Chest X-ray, AP view. Patient: 41 years old, sex F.
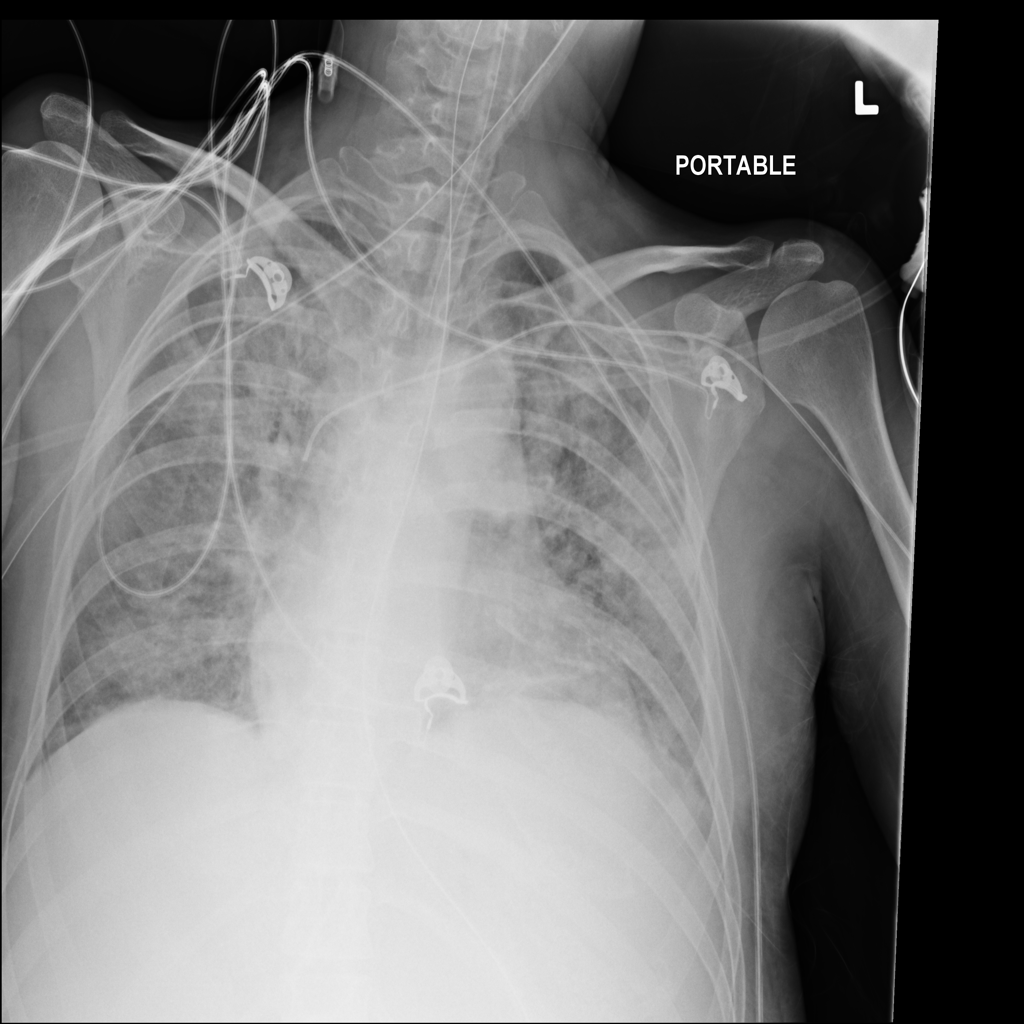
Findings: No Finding